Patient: sex M, age 78
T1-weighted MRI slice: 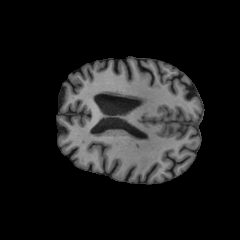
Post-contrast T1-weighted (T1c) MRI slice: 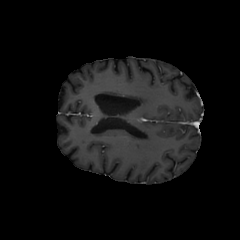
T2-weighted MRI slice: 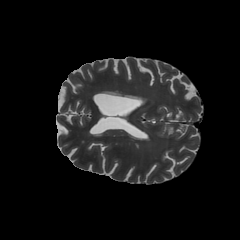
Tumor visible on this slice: no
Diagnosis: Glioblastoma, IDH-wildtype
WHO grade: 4